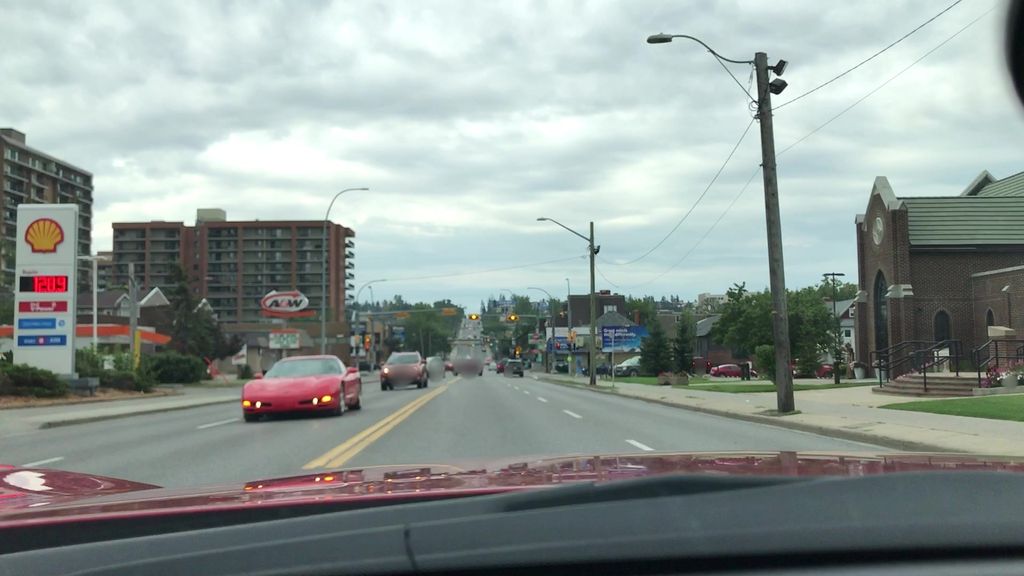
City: calgary